Question:
The code:
HTML:
'''
<div id = "LeftDiv">
<p class = "hdr">ADVANCED SEARCH:</p>
<div class = "LeftItem">
<form>
<p style="margin:0;padding: 10px 0;">Weird Space above this</p>
<input type = "text" name = "search" />
<input type = "submit" value = "Go" />
</form>
<br />
</div>
<br />
...There are some more (like a vertical navigation bar,
which also has this gap between the header and the navigation bar)
'''
CSS:
'''
#LeftDiv
{
float: left;
width: 20%;
text-align: center;
color: #fff;
}
.LeftItem
{
background: #000 url("") no-repeat;
}
.hdr
{
text-transform: uppercase;
font-weight: bold;
background: url("header.png") no-repeat;
padding: 10px 0;
margin: 0;
}
'''
The weird thing is, this happens in Firefox, but not in Chrome. Also, this space disappears when I zoom when using Firefox.
I'm not really sure why this happened. Is this because the '<p>' is not inside the 'LeftItem' div?
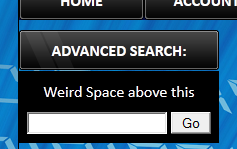
Answer: try adding no margin/padding for every element:
'''
*
{
padding:0;
margin:0;
}
'''
:
You don't want to use padding to fit your image in. What you do is get your image width and height, and do this:
'''
.hdr
{
width:100px;
height:100px;
display:block;
background:url("header.png") no-repeat;
}
.hdr span
{
font-weight:bold;
text-transform: uppercase;
padding: 6px auto;
}
'''
(instead of 100px, use actual size, and 6px is a wide guess)
ANd then use html:
'''
<div class="hdr"><span>advanced search</span></div>
'''